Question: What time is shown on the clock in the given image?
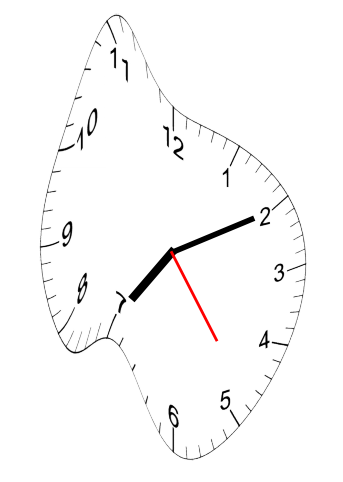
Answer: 07:10:24